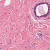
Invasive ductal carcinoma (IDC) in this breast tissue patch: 0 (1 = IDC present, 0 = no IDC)